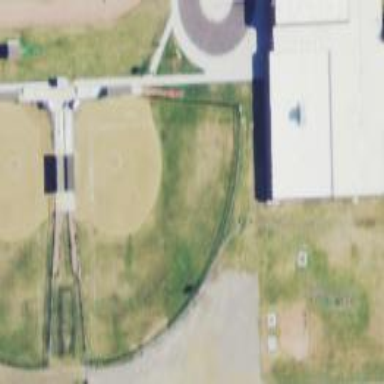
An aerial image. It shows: Baseball pitch for leisure land.